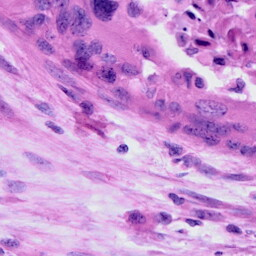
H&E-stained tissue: Cervix